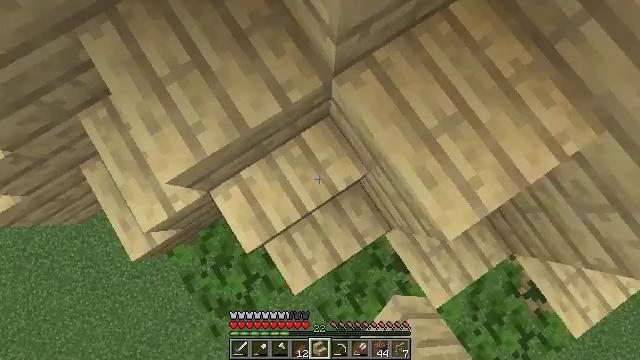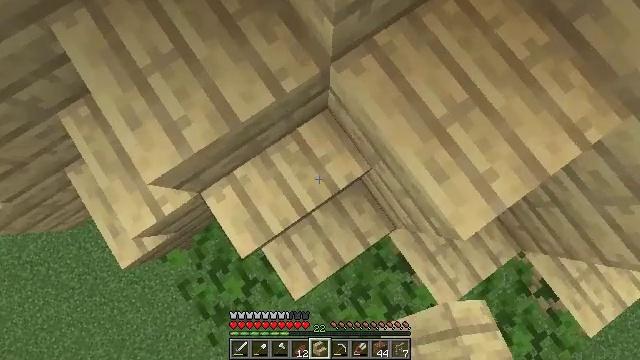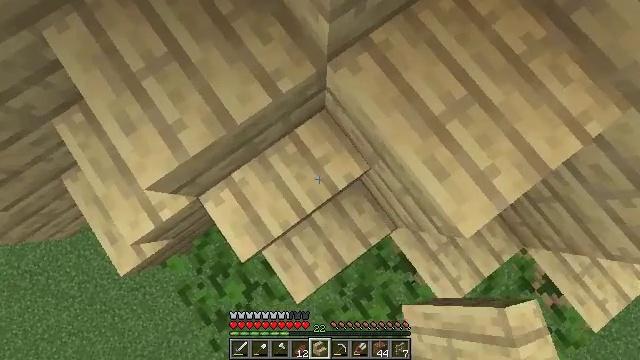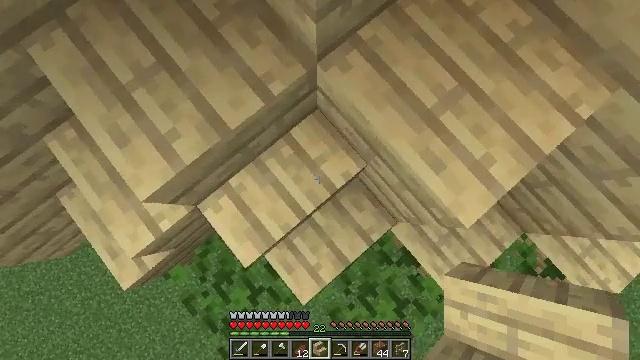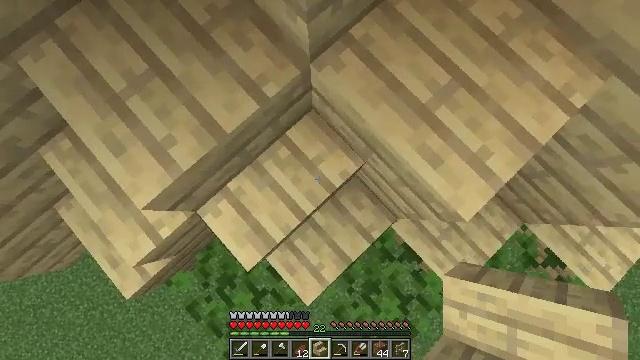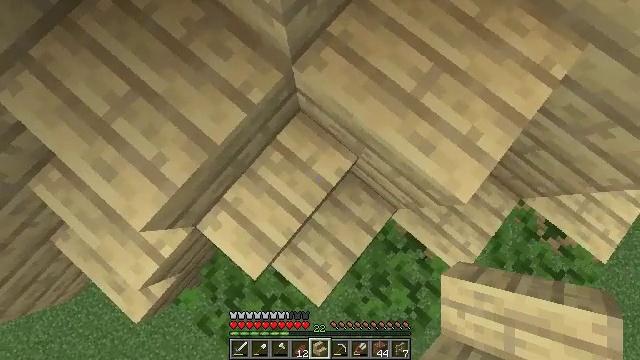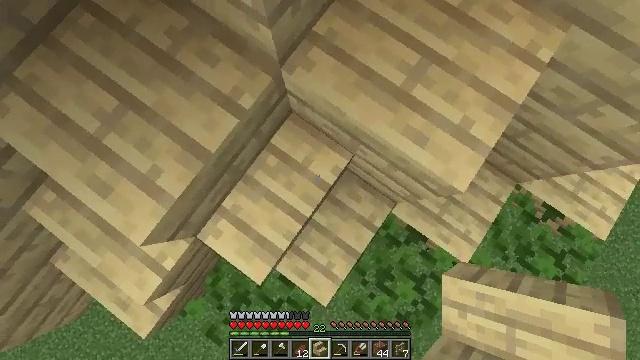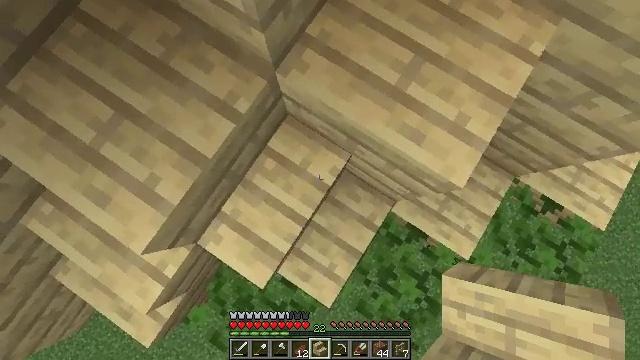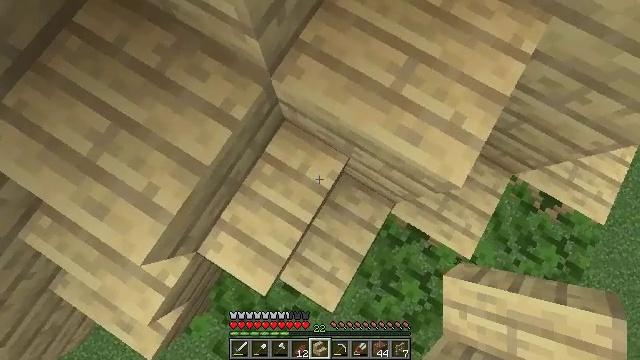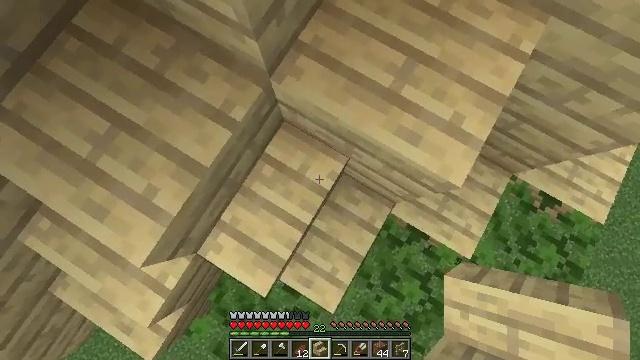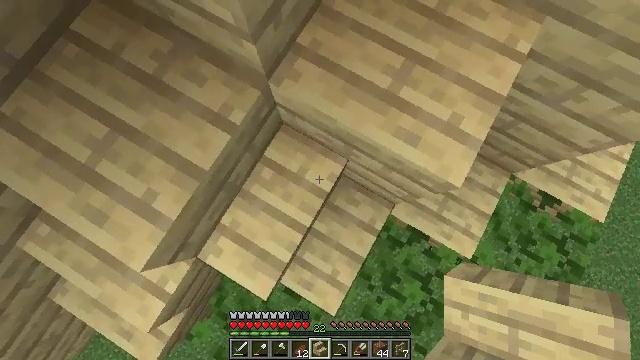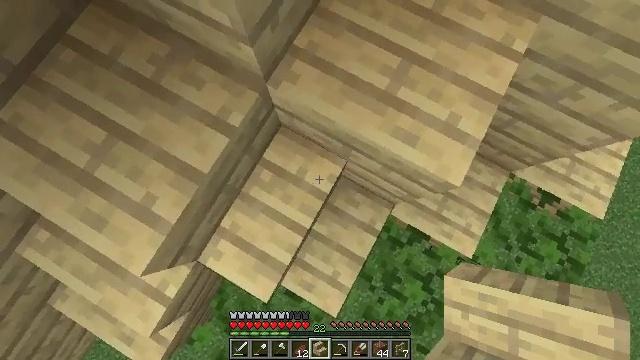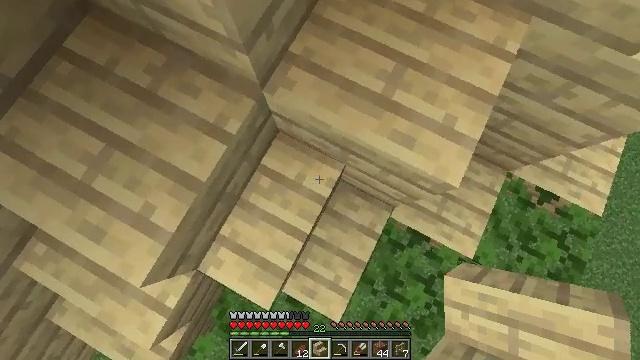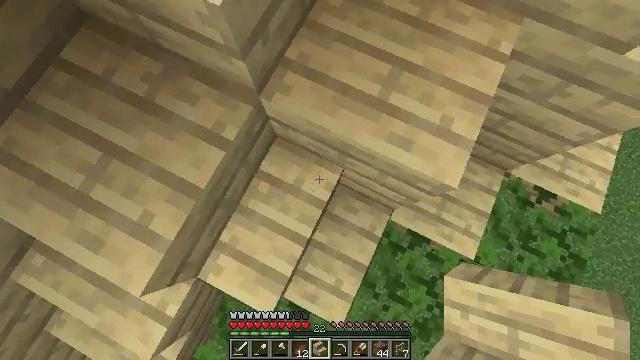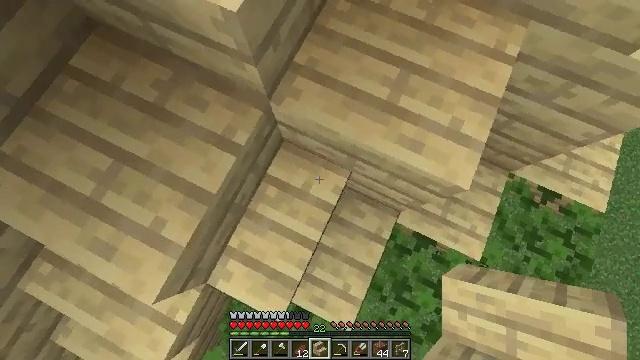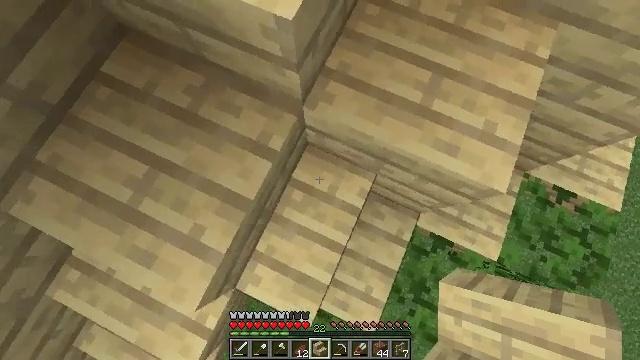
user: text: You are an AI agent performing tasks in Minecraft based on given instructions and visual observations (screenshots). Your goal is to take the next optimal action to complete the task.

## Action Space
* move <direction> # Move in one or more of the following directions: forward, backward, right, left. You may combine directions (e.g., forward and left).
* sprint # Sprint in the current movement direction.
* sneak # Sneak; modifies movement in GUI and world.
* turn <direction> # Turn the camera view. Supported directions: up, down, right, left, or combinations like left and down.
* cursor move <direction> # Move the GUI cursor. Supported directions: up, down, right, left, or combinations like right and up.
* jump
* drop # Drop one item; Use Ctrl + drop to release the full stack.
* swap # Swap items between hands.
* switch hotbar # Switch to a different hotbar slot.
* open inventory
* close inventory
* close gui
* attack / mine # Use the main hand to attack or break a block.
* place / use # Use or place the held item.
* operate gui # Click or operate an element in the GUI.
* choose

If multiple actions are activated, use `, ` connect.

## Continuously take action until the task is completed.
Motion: motion action
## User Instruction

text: Break the birch stairs for resources.
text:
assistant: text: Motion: turn right
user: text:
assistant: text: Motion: turn right
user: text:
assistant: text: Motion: turn right
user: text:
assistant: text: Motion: turn right
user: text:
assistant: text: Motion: turn right
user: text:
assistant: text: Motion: turn right
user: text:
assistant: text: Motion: turn right
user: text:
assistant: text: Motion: turn right
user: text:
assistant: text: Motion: no_op
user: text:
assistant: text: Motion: no_op
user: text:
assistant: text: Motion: no_op
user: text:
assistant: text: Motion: turn right and up
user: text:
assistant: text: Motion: turn right
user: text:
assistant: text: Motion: move left
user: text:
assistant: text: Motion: move left
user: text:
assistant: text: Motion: move left
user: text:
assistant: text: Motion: move left
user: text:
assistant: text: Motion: turn right
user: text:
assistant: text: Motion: turn right
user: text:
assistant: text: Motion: no_op
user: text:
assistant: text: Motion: no_op
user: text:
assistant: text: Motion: no_op
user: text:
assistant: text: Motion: no_op
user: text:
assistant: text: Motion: no_op
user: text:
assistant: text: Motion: turn right
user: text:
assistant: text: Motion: turn right
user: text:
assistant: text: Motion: move back and move left, turn right
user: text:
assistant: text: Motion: move back and move left
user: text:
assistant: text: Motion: move back and move left
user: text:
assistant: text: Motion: move back and move left